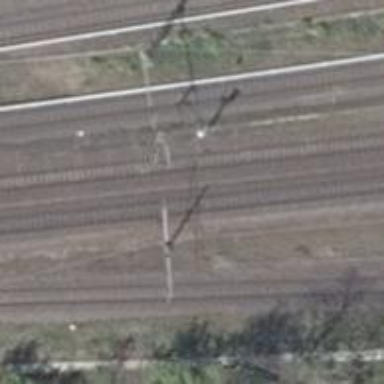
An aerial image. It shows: Railway signal.